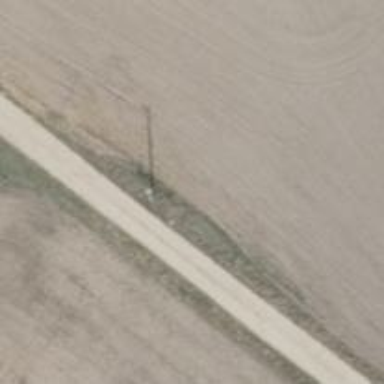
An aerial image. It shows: Power pole.